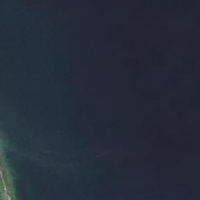
EUNIS habitat code: 14
Species observed at this site:
Chroicocephalus ridibundus